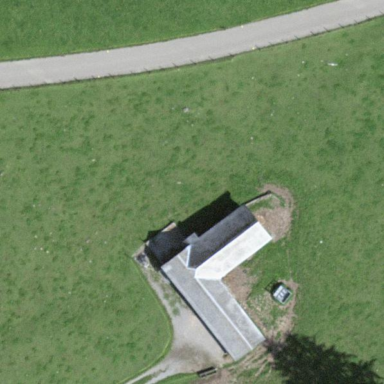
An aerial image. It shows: Gabled roof on farm auxiliary building.